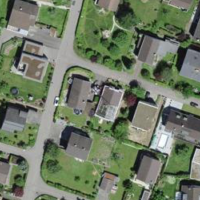
EUNIS habitat code: 55
Species observed at this site:
Epilobium parviflorum